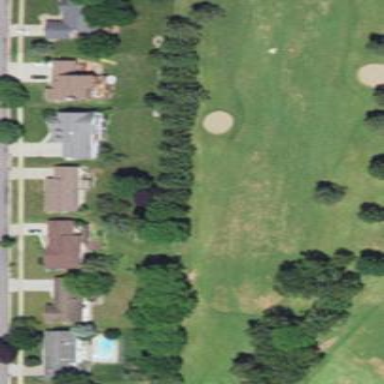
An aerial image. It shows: Area of rough grass used for golf.